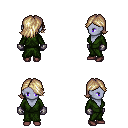
a pixel art fantasy rpg character, female body template, dark elf, purple skin, green robe, magenta pants, white blonde swoop hairstyle, metal gloves, maroon shoes, four views (front, back, left, right), 2x2 character sprite sheet, small pixel art, hard edges, no anti-aliasing